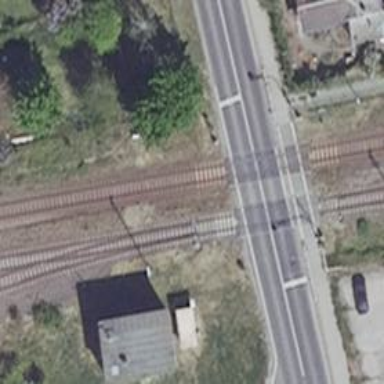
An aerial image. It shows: Railway switch.